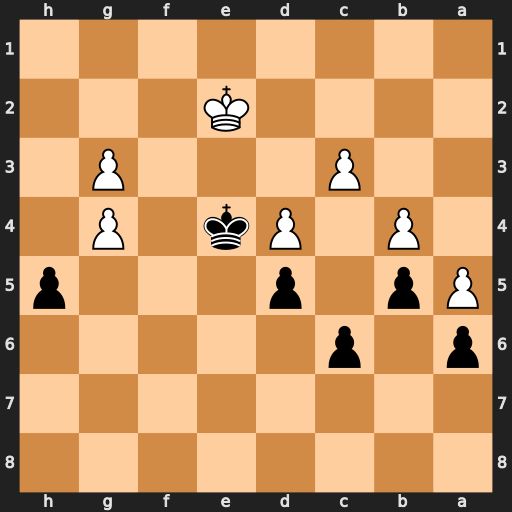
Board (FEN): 8/8/p1p5/Pp1p3p/1P1Pk1P1/2P3P1/4K3/8
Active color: b
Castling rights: -
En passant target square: -
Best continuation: hxg4 Kd2 Kf3